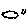
Label: cloud